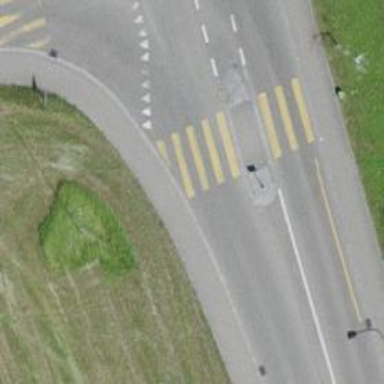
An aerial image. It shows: Zebra crossing with crossing island.